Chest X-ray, PA view. Patient: 57 years old, sex M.
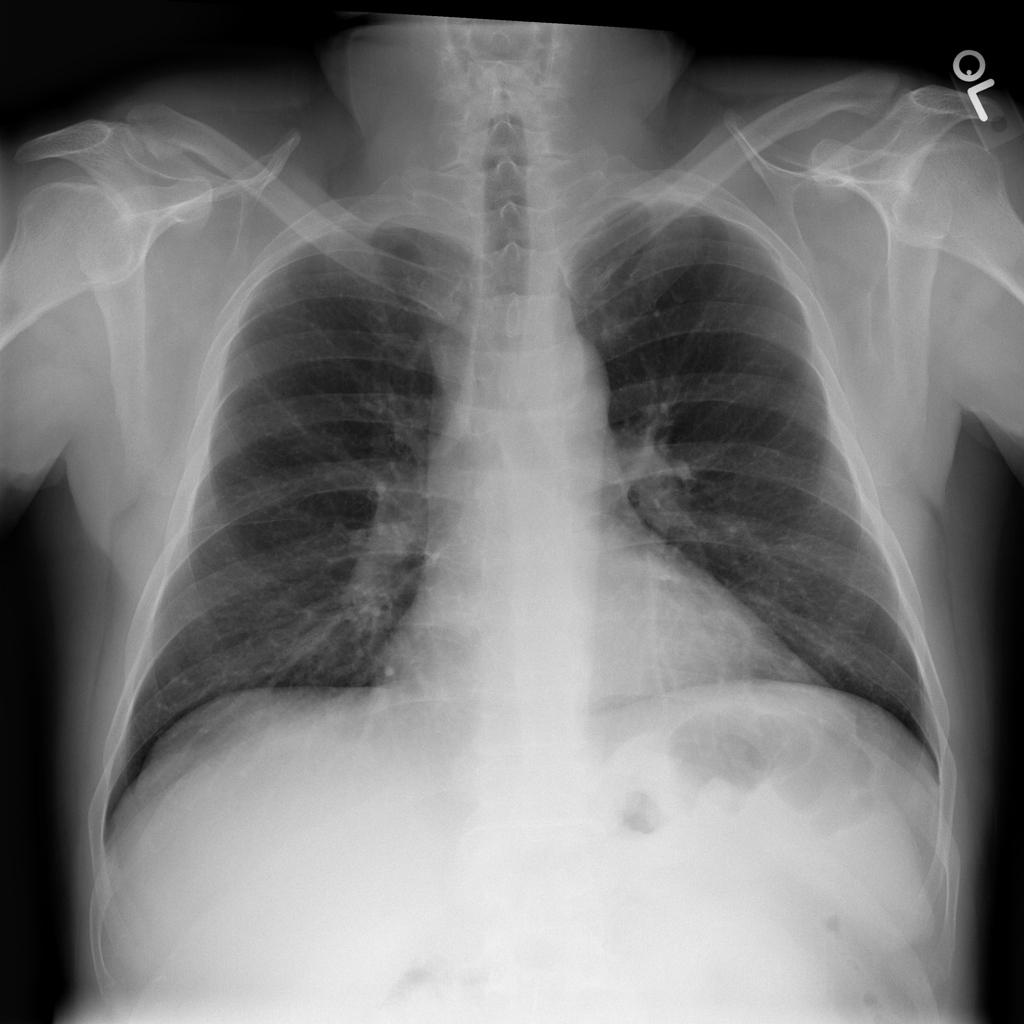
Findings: No Finding